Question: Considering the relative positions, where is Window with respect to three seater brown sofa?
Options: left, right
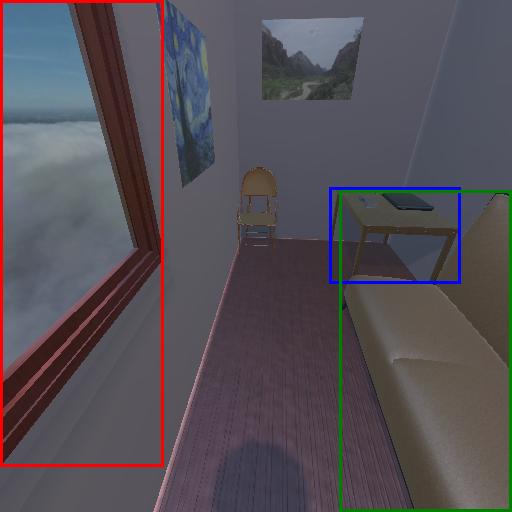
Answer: left